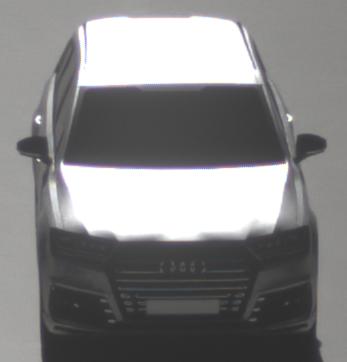
Make: Audi
Model: SQ7
Detailed model: -
Model produced from: 2016
Model produced until: 2018
Doors: 5
Color: white
Road condition: wet road
Daytime: morning or afternoon
Contrast: high contrast